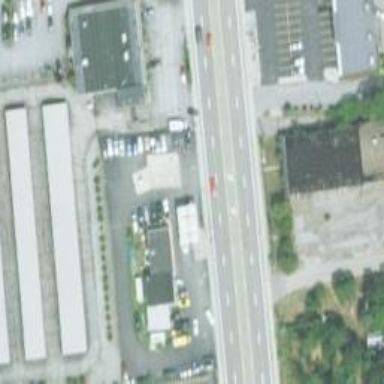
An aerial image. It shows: Place where you can refuel your vehicle and also get it repaired - fuel station with car repair shop.